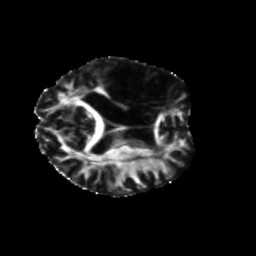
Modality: FA
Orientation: axial
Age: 66
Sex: female
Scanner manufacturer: siemens
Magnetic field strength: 3 T
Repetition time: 5.25 s
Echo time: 0.08 s